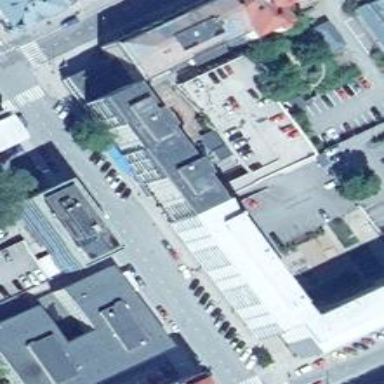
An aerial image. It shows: Apartments building with gabled metal roof.